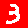
Digit: 3